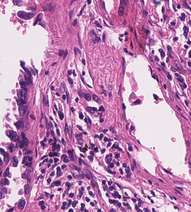
Tumor epithelial tissue: yes
Tumor-associated stroma tissue: yes
Normal tissue: no